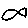
Label: fish